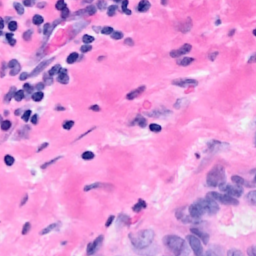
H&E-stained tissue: Breast